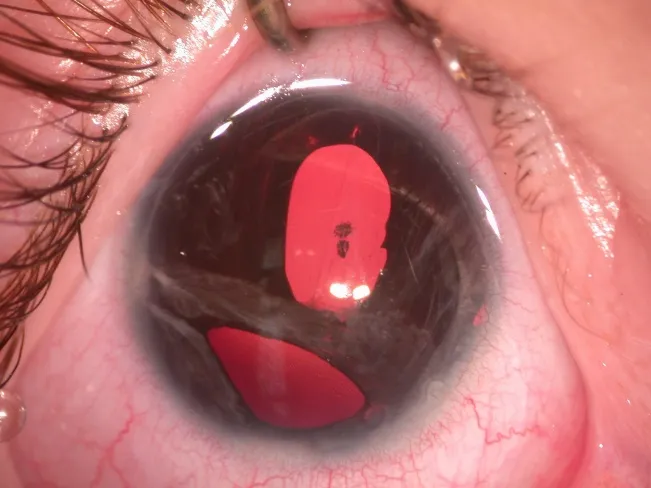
Anterior segment photograph of the right eye shows polycoria, adhesion of iris strands with peripheral cornea, and posterior emblyotoxon.
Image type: ophthalmic_imaging (slit_lamp_photograph)